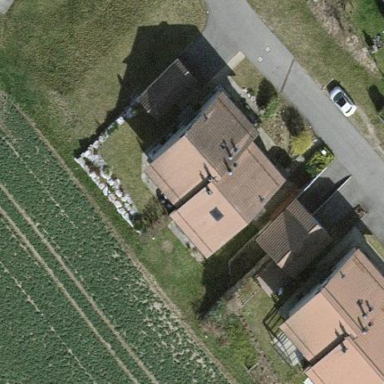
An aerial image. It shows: Simple house.